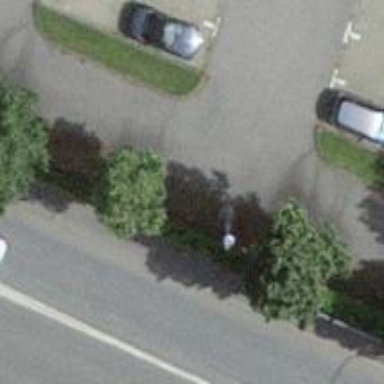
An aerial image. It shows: Asphalt parking aisle designated as service road.